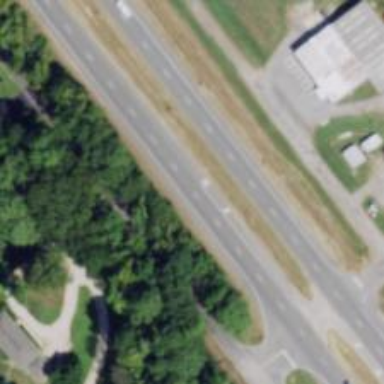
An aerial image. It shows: Primary highway with asphalt surface and dual carriageway.